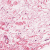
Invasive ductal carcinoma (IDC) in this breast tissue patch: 0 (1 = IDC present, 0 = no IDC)